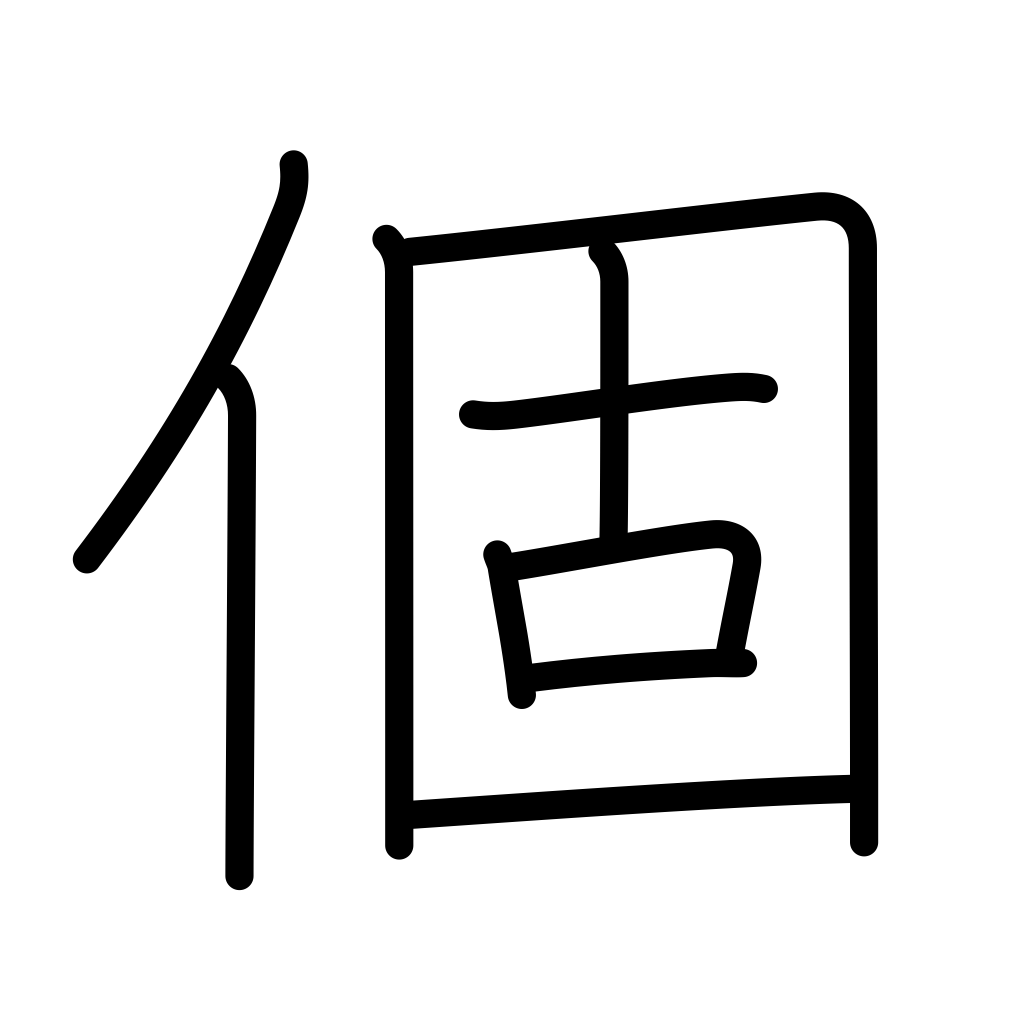
Meaning: individual, counter for articles